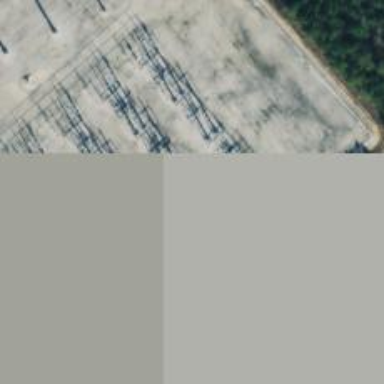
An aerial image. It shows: Switch used for power control.